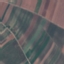
Label: PermanentCrop